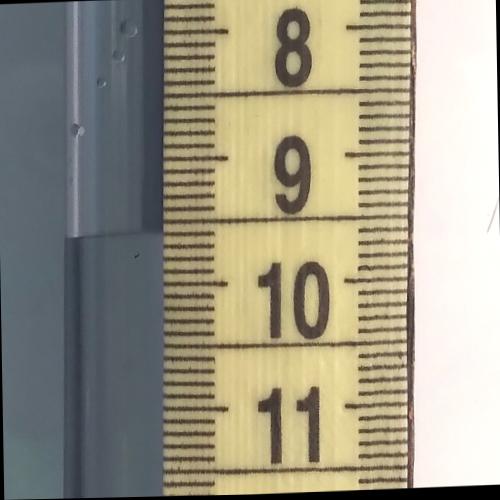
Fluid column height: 9.6 cm